Question: I would like to plot a geom_point() using ggplot2.
My tibble is shown below. It is a single row tibble, and I would like the x axis to be the row and the y axis to be the column names (used as a date)

So I tried this :
'''
g <- ggplot(data, aes(x = data, y = str_remove_all(colnames(data), "X"))) +
geom_point()
g
'''
But it does not work.
I have the idea of maybe transpose my tibble but I really do not know how to do it.
Thanks in advance for your help.
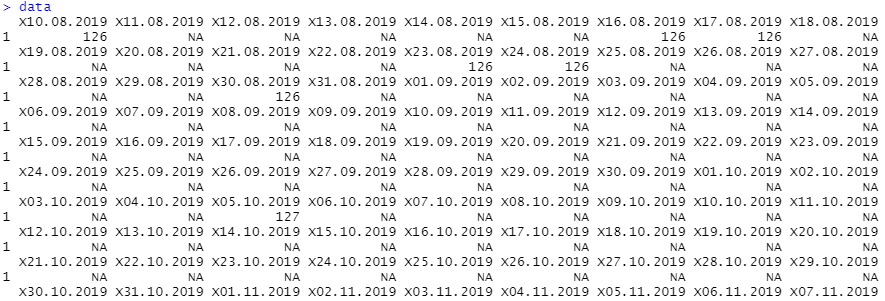
Answer: OP, you need to reorganize your data to follow <URL>.
Since OP did not share their data in a format that is easy to work with.. here's a reprex:
'''
set.seed(1234)
df <- data.frame(NA)
for(i in LETTERS){ df[[i]]=sample(1:10, size=1) }
df <- df[,-1] # gives you data frame with 1 row and 26 columns
'''
That gives you a data frame with 26 columns ("A" through "Z"), where one observation for each column is a random integer from 1 to 10. Here's how to gather them together and use to make a plot:
'''
library(dplyr)
library(tidyr)
library(ggplot2)
df <- df %>% gather(key=y, value=x) # result = data frame with 2 columns and 26 rows
ggplot(df, aes(x=x, y=y)) + geom_point()
'''
<URL>